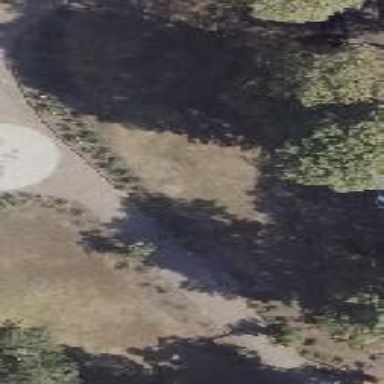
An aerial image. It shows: Flowerbed.